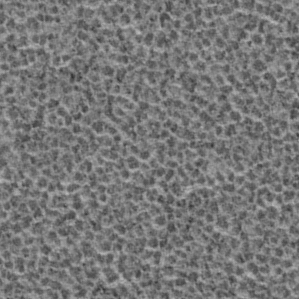
Label: frost